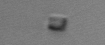
Label: Chaetoceros_tenuissimus